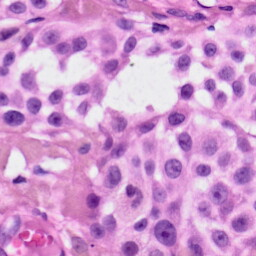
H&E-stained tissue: Skin